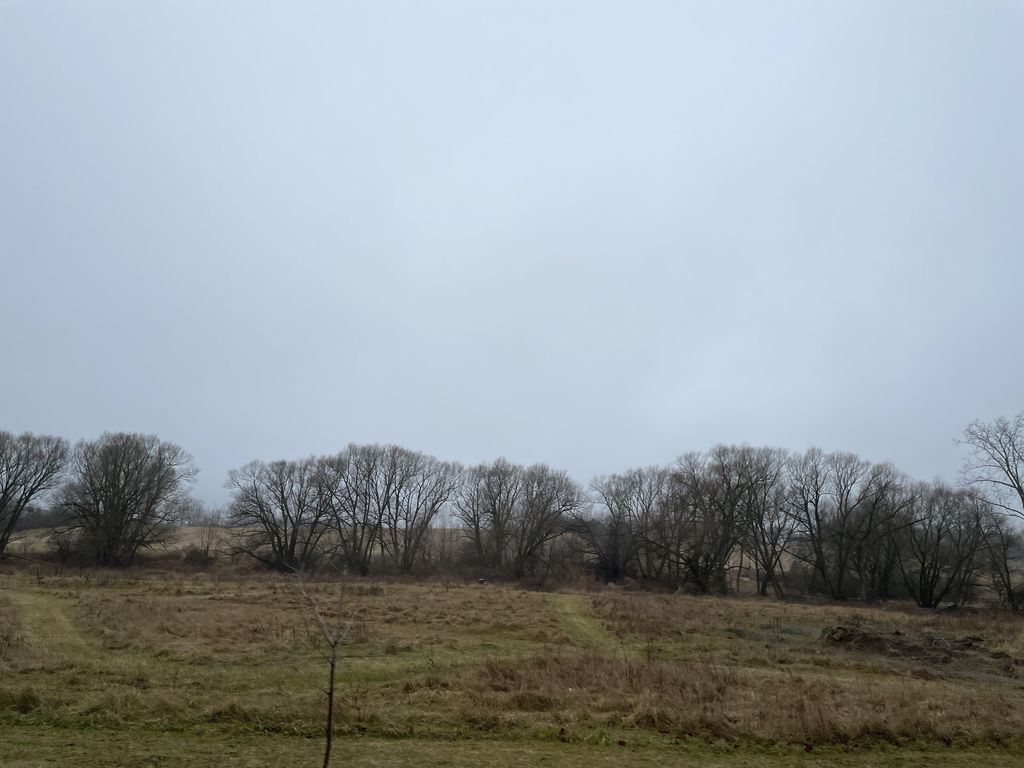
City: kitchener-waterloo